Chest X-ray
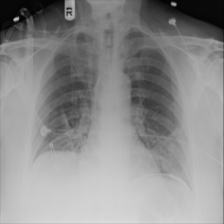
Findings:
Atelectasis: positive
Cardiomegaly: negative
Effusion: negative
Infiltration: negative
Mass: negative
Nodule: negative
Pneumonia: negative
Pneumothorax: negative
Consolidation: negative
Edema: negative
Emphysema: negative
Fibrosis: negative
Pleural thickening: negative
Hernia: negative